Question: In the Android App of Inbox by Google, when you press the FAB (Floating Action Button), a smaller view with options pop up. How would i go about implementing this?

[Picture taken on the web version for ease, but the effect and look is the same on the app.]
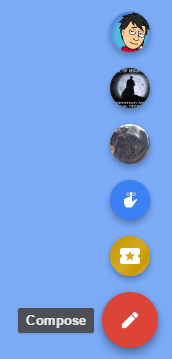
Answer: Floating Action Button for Android based on Material Design specification
<URL>